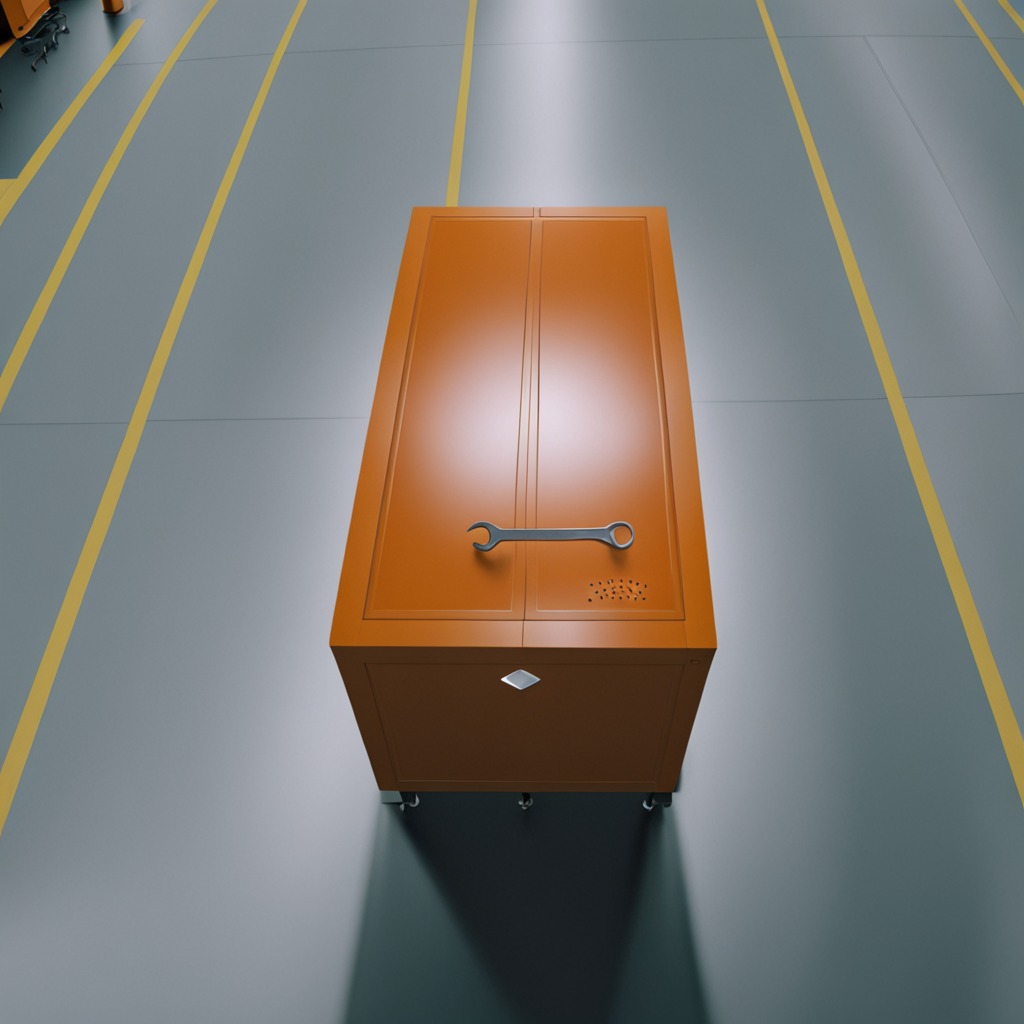
An wrench is lying on a toolbox surface in an airplane hangar workshop.